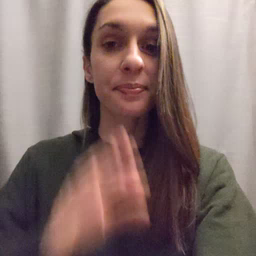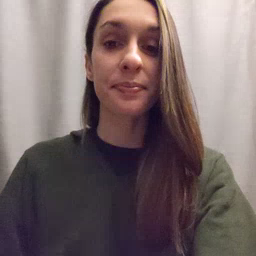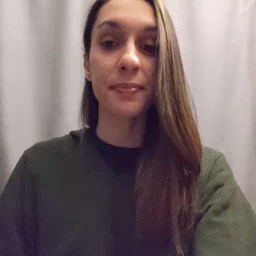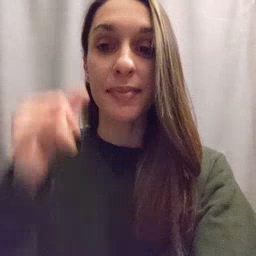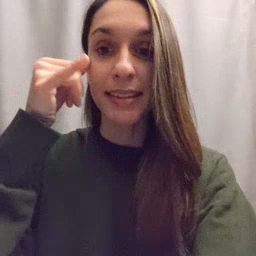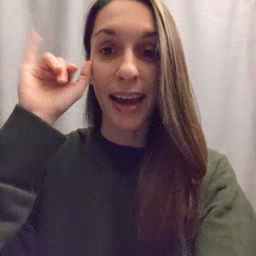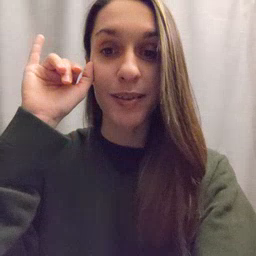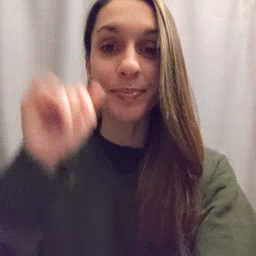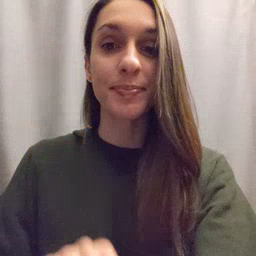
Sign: cow